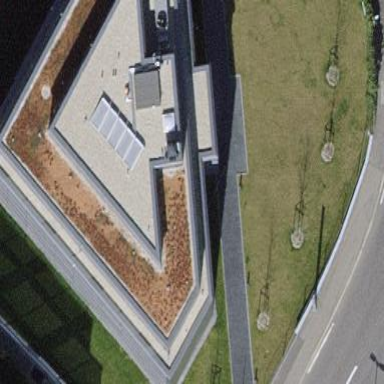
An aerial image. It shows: Commercial building.